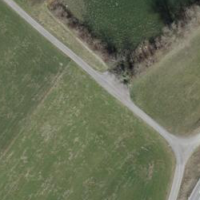
EUNIS habitat code: 52
Species observed at this site:
Corylus avellana